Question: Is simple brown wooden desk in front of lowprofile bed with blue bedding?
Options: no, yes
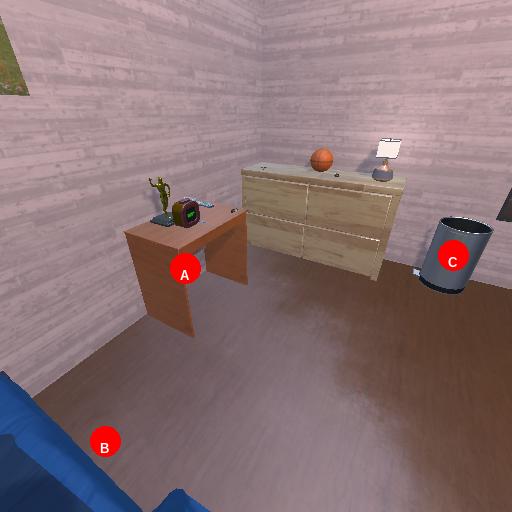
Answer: no